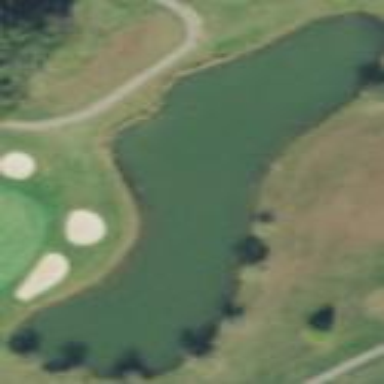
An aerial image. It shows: Water hazard on golf course. The hazard is natural water feature.